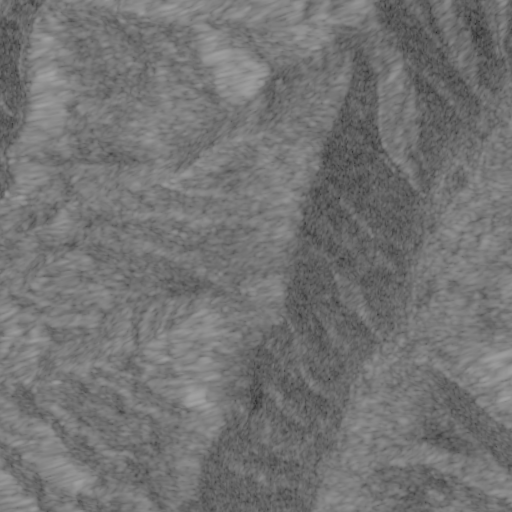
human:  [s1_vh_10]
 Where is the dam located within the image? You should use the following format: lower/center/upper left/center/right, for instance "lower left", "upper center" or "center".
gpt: The dam is located in the lower right of the image.
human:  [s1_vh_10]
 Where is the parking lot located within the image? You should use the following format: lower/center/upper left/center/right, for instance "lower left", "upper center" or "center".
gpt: The parking lot is located in the lower right of the image.
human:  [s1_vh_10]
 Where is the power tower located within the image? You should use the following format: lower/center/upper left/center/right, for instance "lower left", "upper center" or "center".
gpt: The power tower is located in the upper left of the image.
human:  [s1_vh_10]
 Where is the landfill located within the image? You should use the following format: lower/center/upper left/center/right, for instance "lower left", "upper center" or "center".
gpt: There is no landfill in the image.

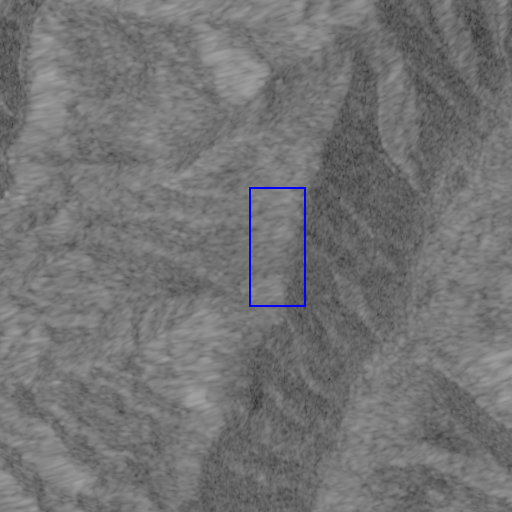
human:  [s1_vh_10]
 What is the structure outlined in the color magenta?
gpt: There is no magenta outline.
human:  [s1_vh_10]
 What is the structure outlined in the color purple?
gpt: There is no structure outlined in purple.